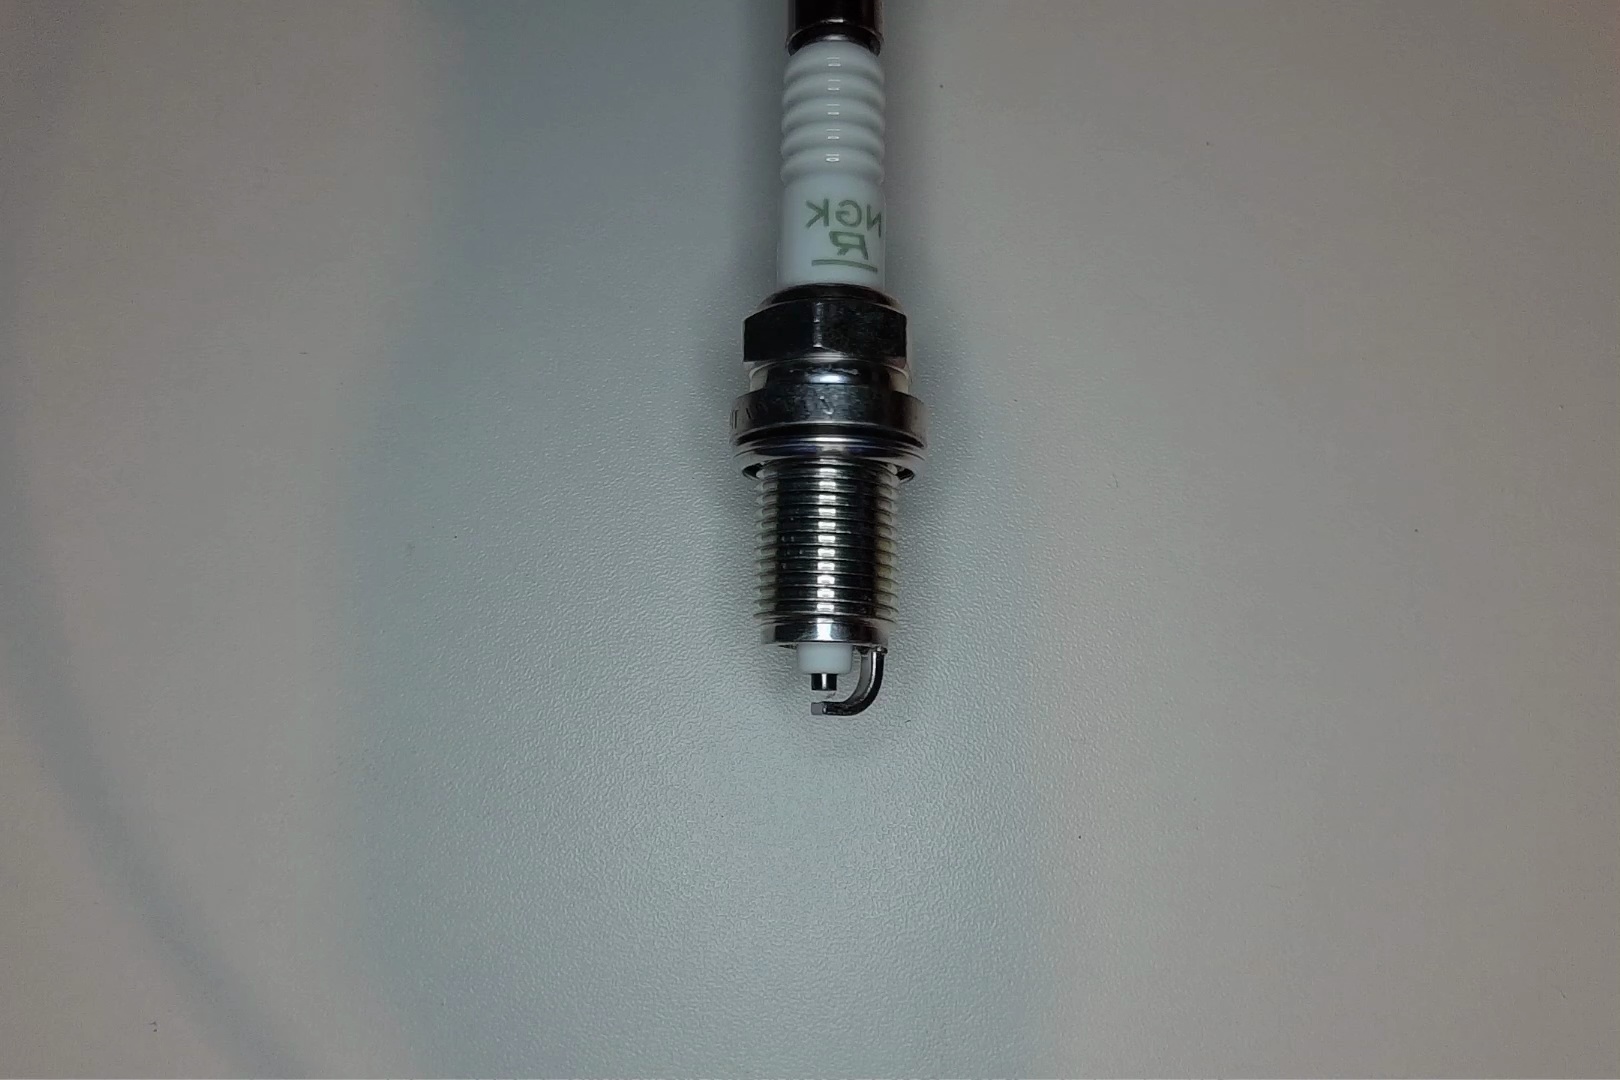
Label: no anomaly